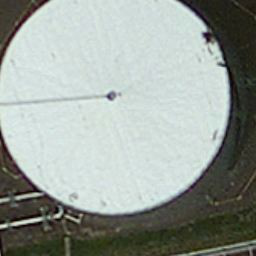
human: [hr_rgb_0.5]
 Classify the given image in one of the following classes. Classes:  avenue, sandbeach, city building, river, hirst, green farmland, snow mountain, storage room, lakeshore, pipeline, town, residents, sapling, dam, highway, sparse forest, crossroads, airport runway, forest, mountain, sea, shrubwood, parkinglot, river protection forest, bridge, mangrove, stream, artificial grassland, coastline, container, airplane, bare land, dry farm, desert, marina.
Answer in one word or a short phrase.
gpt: storage room